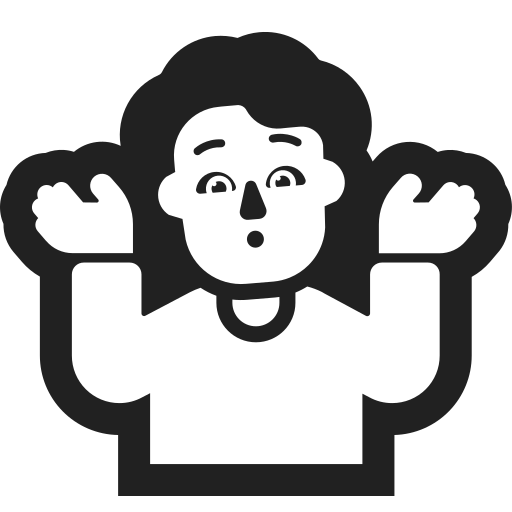
person shrugging high contrast default